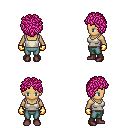
a pixel art fantasy rpg character, female body template, human, tanned skin, white pirate shirt, teal pants, pink curly afro hairstyle, gold gloves, maroon shoes, four views (front, back, left, right), 2x2 character sprite sheet, small pixel art, hard edges, no anti-aliasing